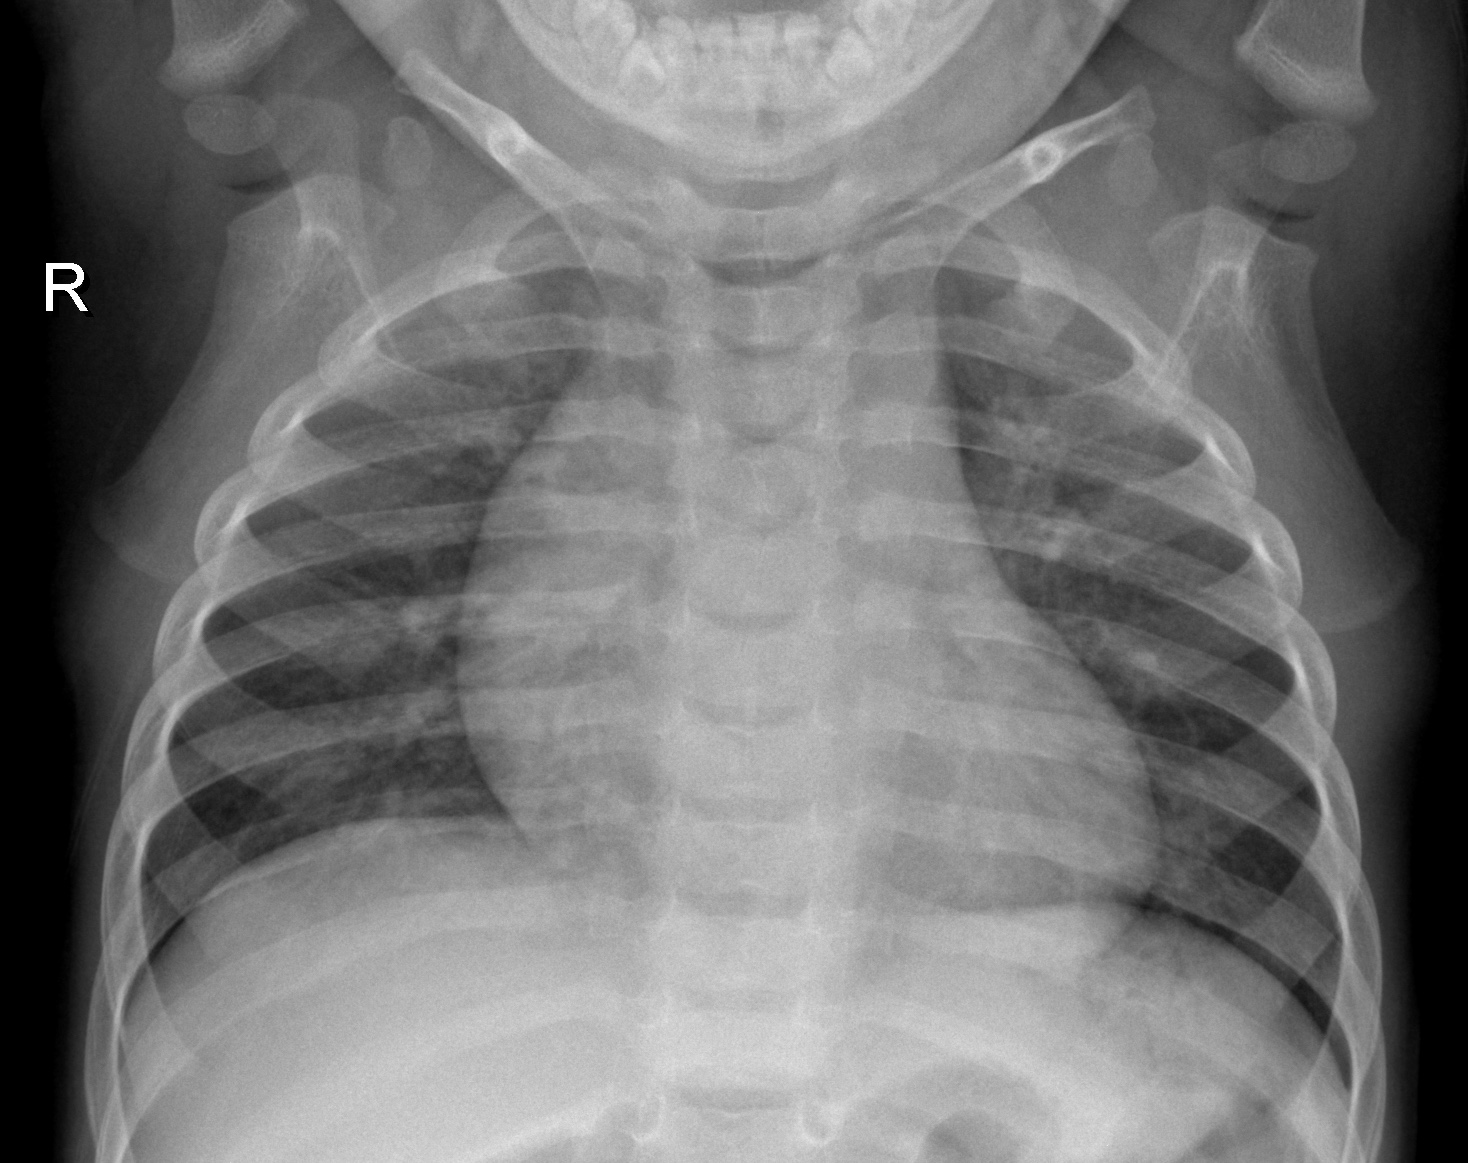
Diagnosis: NORMAL